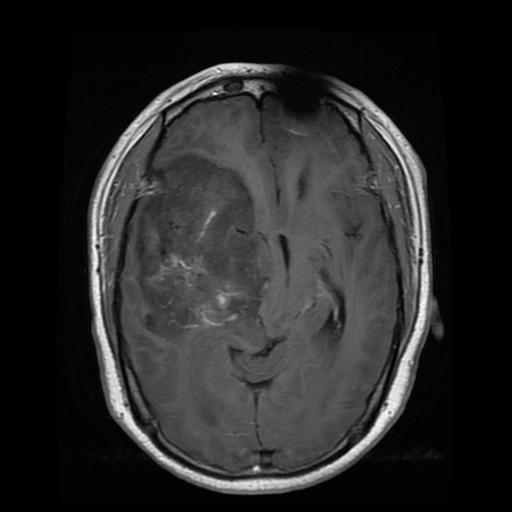
Label: glioma